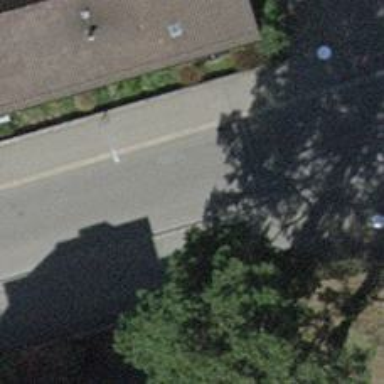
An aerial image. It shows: Traffic calming table.